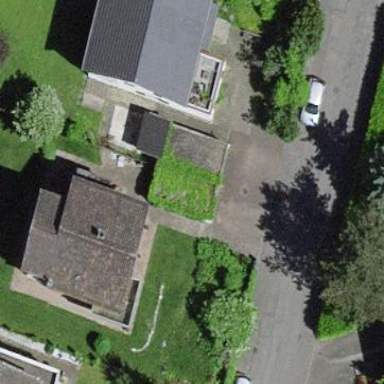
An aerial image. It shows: Group of garages.